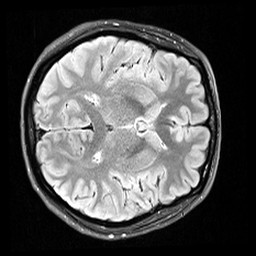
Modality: FLAIR
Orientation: axial
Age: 28
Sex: female
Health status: healthy
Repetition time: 12 s
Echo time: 0.095 s